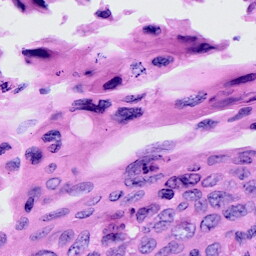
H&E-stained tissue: Cervix